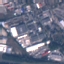
Label: Industrial